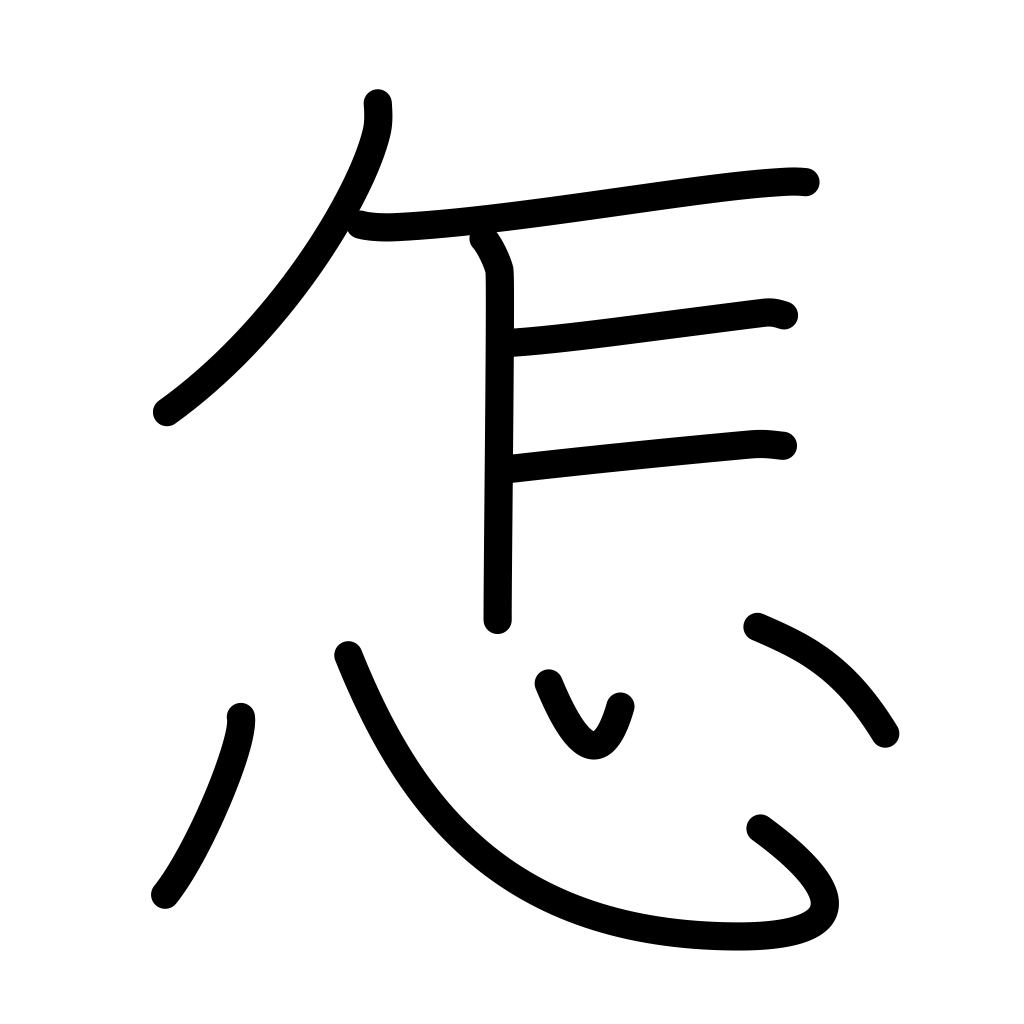
Meaning: why, how